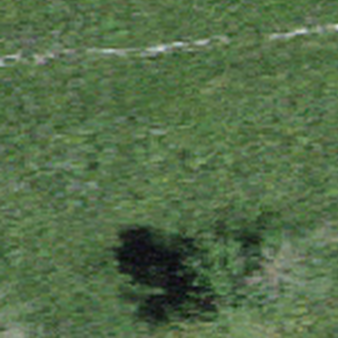
Label: other